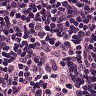
Metastatic tissue present: no